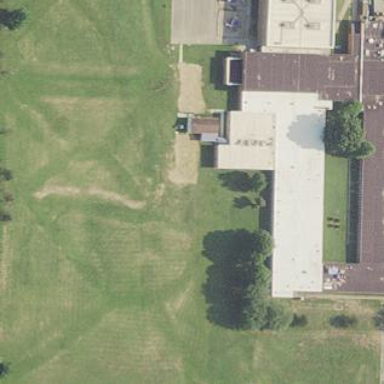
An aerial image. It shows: Elementary school building.